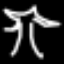
Label: palm tree